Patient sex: F
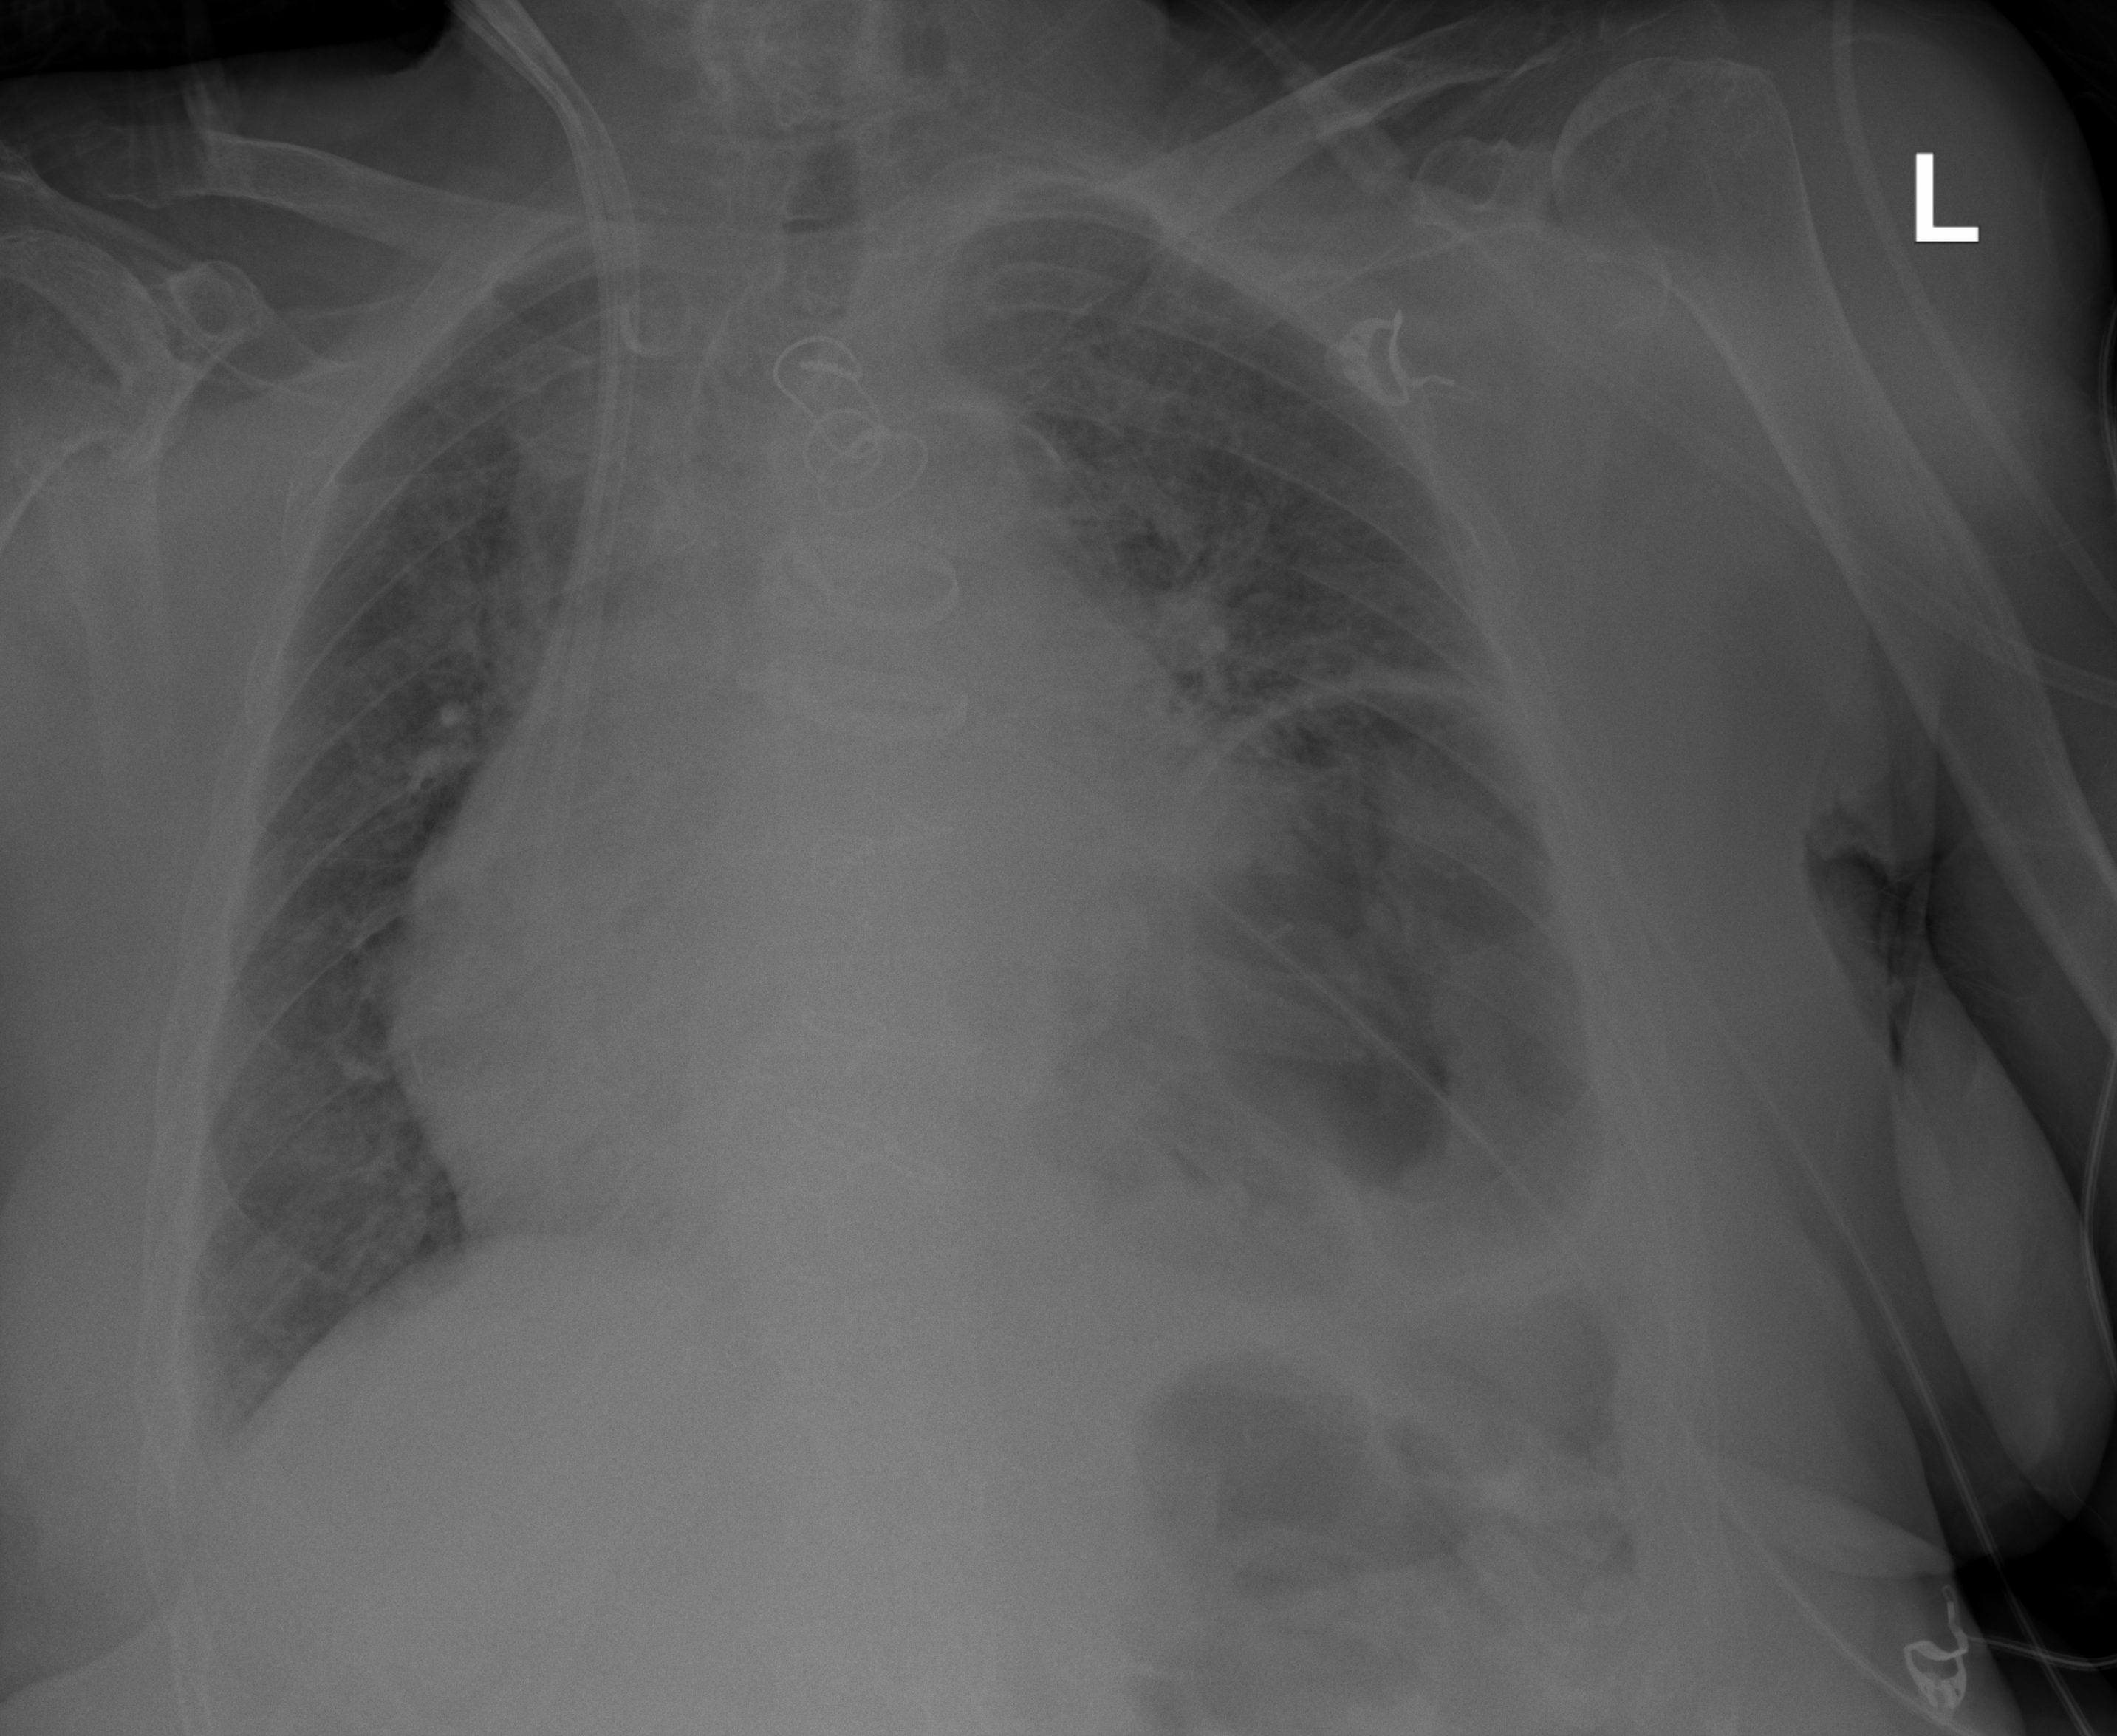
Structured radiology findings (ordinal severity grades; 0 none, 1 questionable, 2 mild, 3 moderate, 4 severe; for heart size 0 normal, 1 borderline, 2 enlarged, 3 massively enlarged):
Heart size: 3
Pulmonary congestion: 2
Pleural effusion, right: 1
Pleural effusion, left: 1
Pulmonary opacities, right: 0
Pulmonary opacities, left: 0
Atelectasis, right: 0
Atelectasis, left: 2